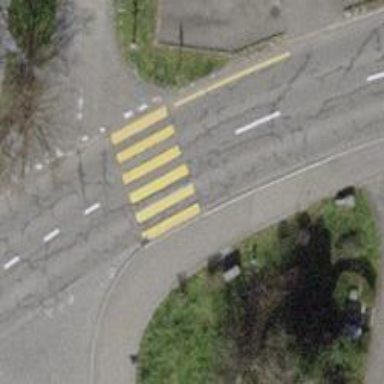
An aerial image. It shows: Marked road crossing.